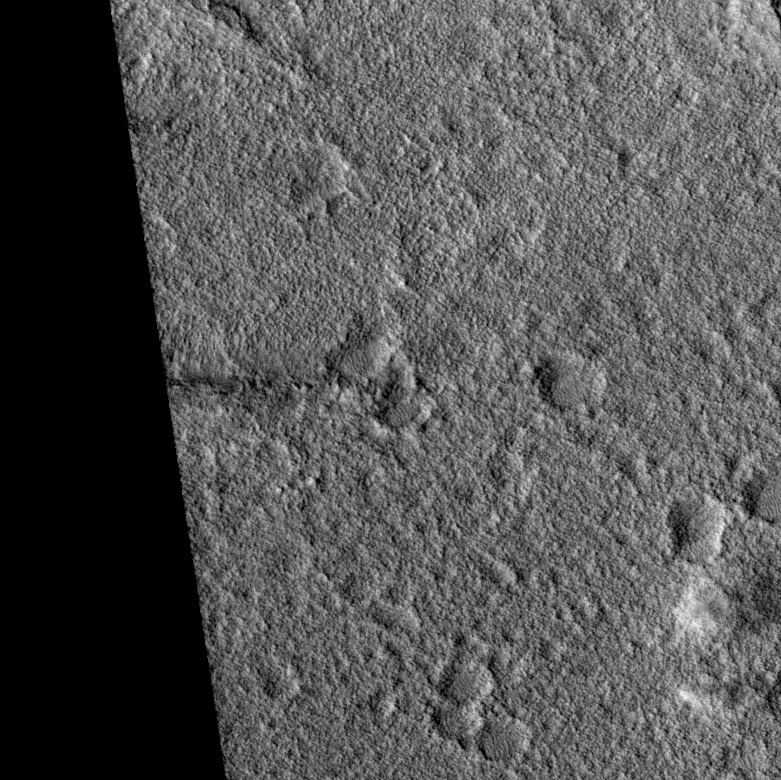
Label: dustdevil, dustdevil